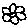
Label: flower